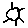
Label: sun